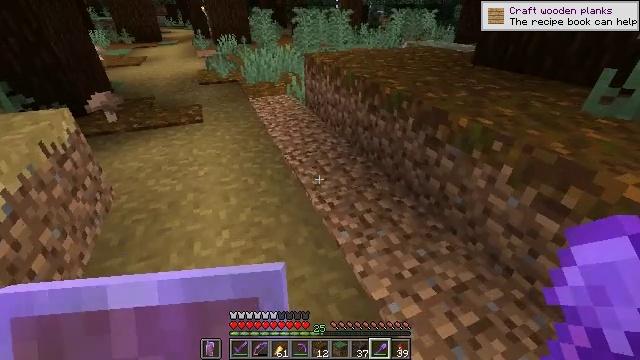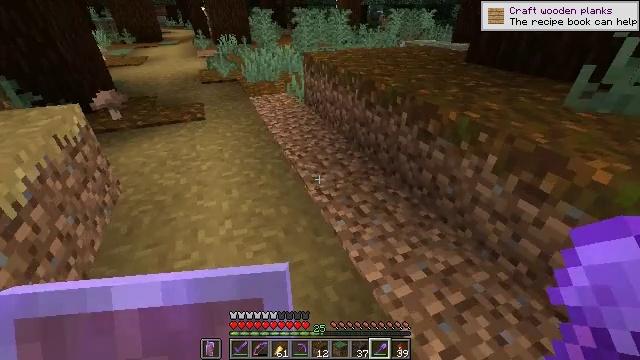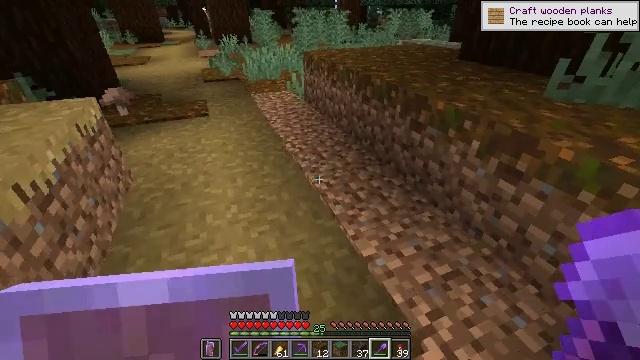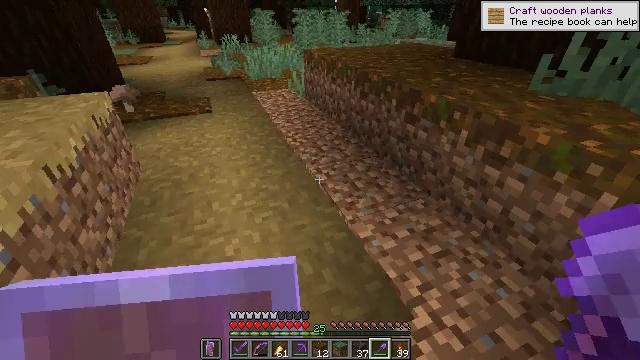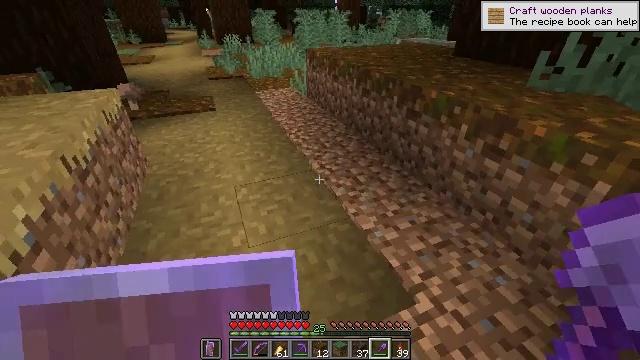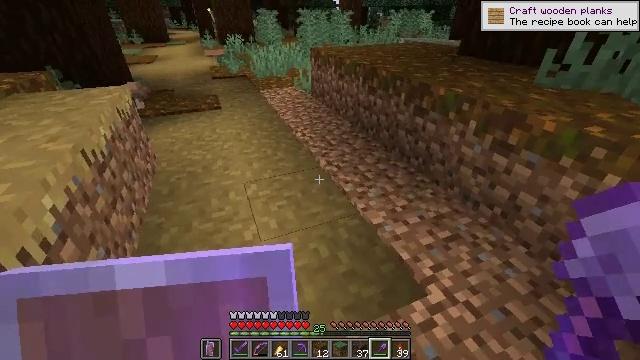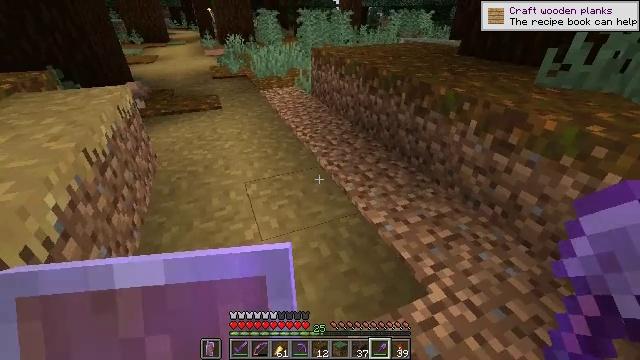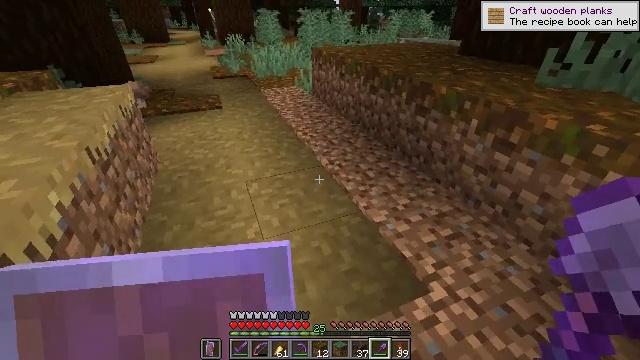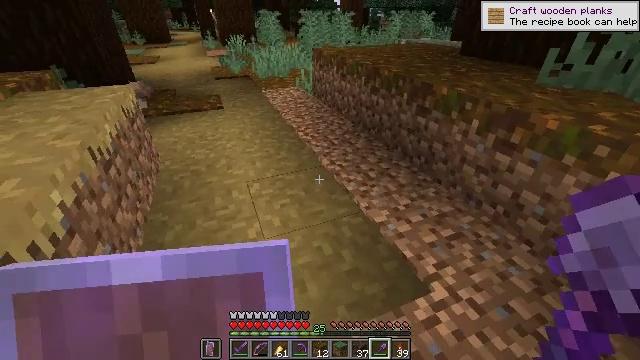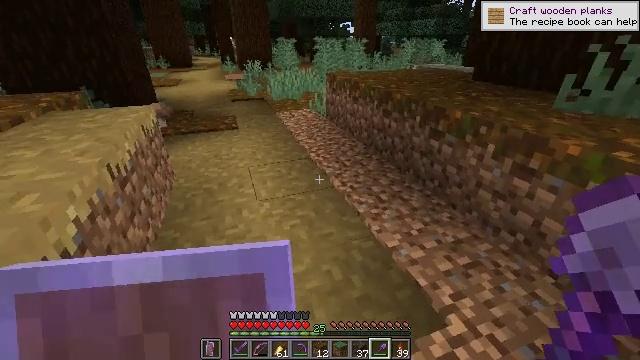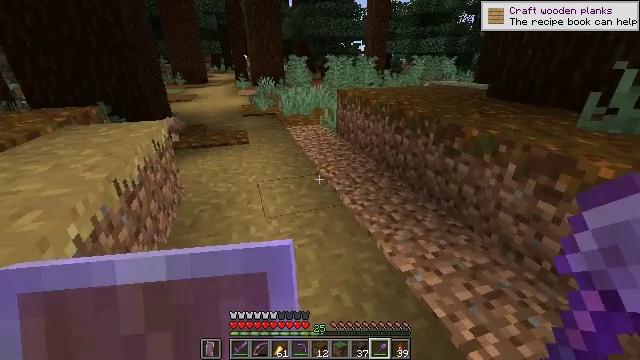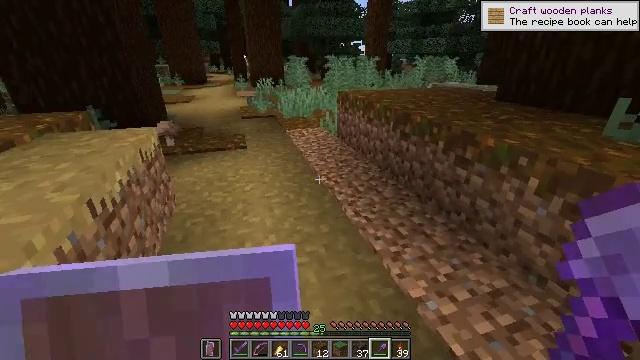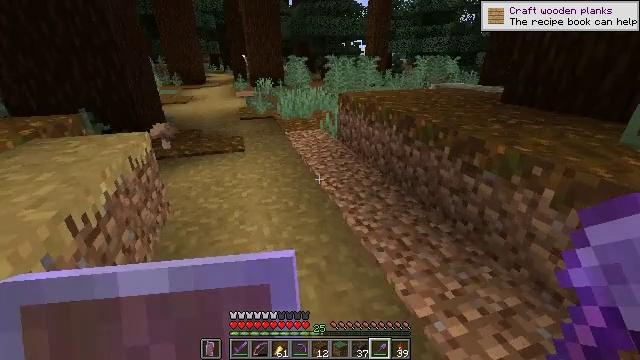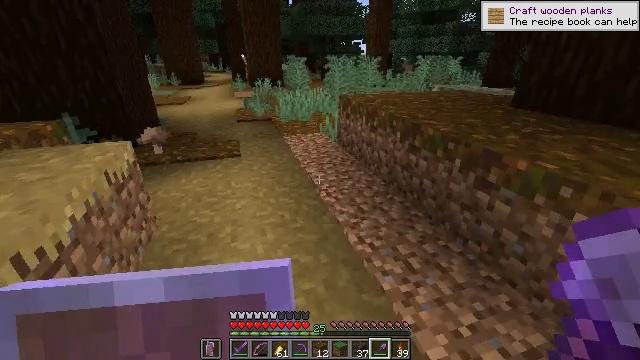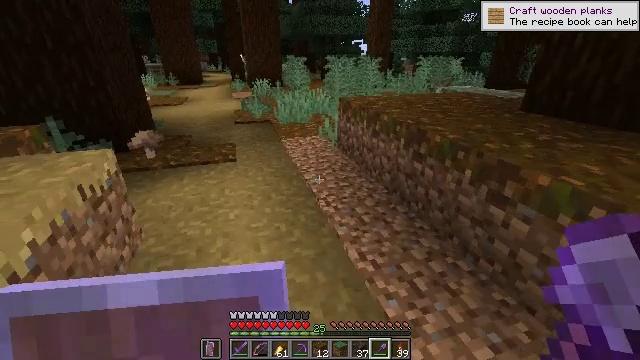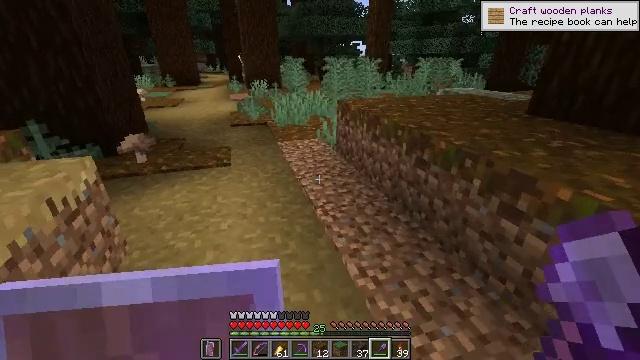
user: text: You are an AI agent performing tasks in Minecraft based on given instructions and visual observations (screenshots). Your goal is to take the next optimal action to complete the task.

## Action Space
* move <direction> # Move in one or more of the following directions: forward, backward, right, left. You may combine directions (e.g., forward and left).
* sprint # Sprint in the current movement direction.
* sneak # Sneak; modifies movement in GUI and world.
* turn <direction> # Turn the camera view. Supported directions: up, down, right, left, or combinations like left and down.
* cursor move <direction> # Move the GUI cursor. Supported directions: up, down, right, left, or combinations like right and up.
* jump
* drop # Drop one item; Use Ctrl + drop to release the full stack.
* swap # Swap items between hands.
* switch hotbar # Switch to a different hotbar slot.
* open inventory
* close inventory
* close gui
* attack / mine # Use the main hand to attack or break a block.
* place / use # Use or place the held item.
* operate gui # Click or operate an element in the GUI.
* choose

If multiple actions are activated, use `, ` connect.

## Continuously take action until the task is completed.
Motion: motion action
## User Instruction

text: Get dirt block.
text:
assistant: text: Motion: move back
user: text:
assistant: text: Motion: move back
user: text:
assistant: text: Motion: move back
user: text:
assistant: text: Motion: move back
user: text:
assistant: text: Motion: no_op
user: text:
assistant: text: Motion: no_op
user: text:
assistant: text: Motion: no_op
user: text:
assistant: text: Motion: no_op
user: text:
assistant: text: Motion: move forward, turn left and up
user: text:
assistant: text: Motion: move forward, turn left and up
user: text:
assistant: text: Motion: move forward
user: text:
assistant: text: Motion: move forward
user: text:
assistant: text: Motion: move forward
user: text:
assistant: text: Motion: move forward
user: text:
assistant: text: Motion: move forward
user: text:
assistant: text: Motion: move forward, turn left and down
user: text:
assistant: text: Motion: move forward, turn left
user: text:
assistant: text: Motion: move forward
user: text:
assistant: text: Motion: move forward
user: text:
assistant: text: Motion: move forward
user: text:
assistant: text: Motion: move forward
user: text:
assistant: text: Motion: move forward
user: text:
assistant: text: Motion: move forward
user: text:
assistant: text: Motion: move forward and move left
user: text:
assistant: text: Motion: move left, turn right and up
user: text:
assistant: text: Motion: move left, turn right
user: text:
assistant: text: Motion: move left, turn right and down
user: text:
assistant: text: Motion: move left, turn right and down
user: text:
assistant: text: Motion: move left, turn right and down
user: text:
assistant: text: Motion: move left, turn right